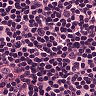
Metastatic tissue present: no